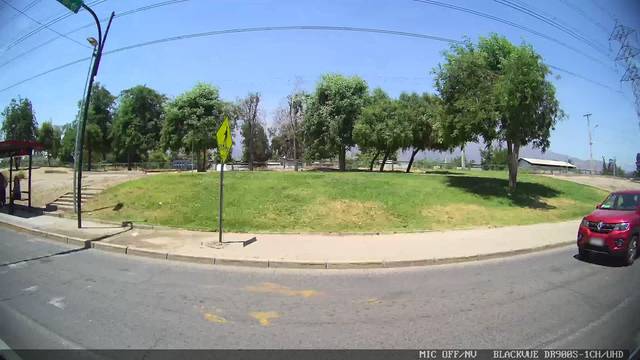
Region: Chile
Coordinates: -33.51, -70.561